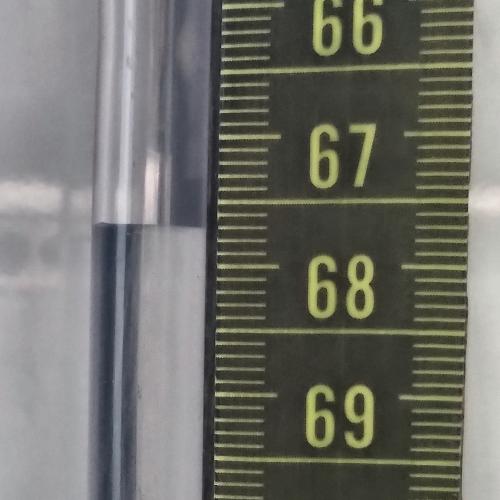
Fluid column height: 67.7 cm